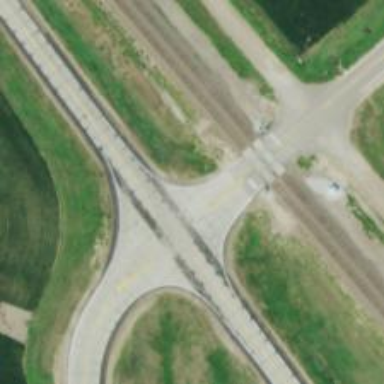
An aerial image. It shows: Stop road.